Field crop: maize
Growth stage: 2
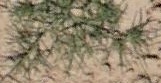
Species: salsola